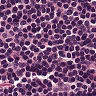
Metastatic tissue present: no